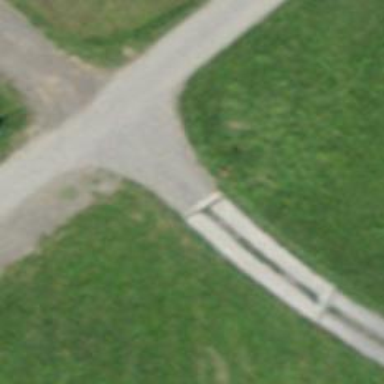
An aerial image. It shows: Dirt track road with grade3 tracktype.